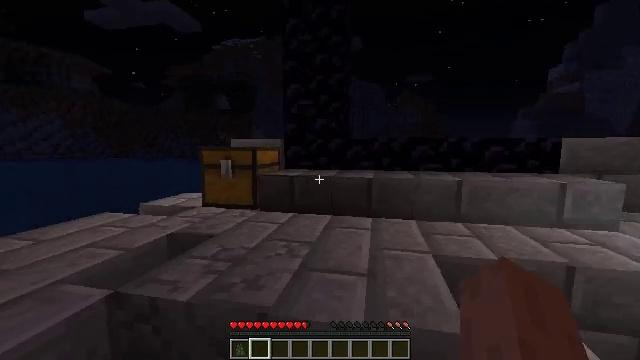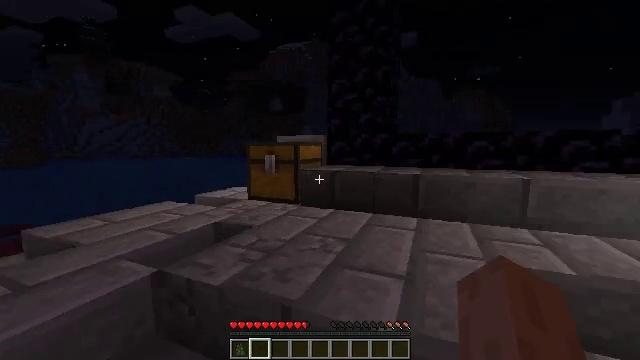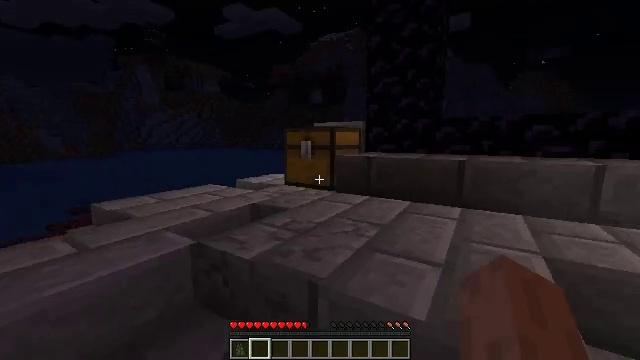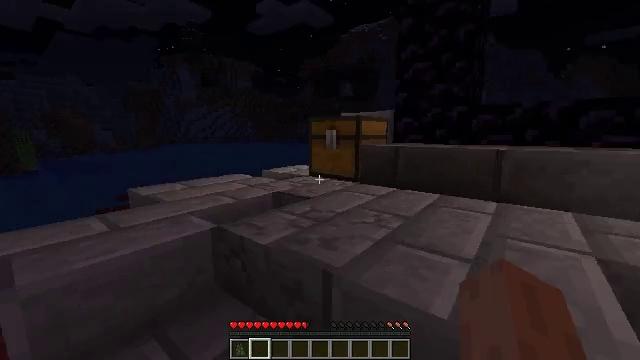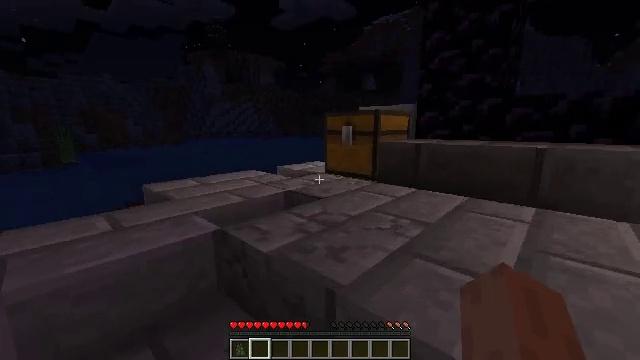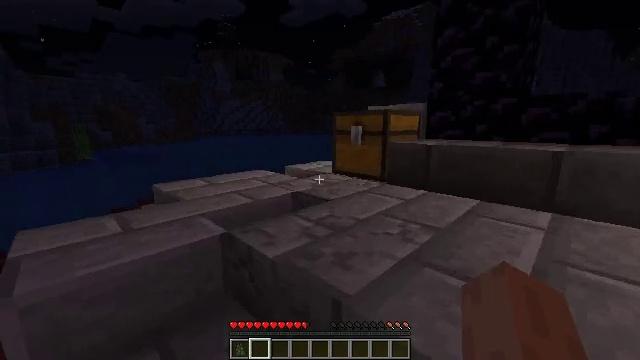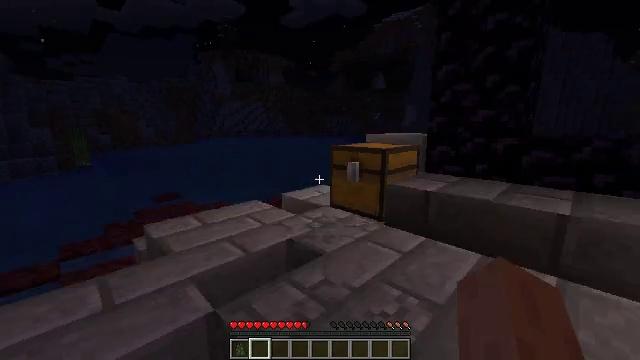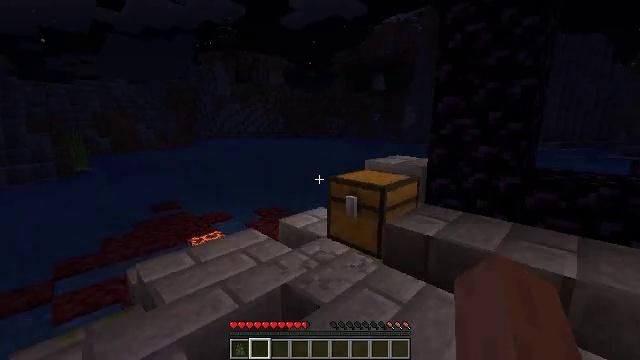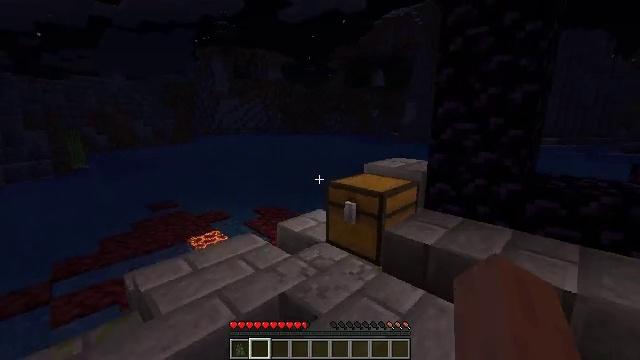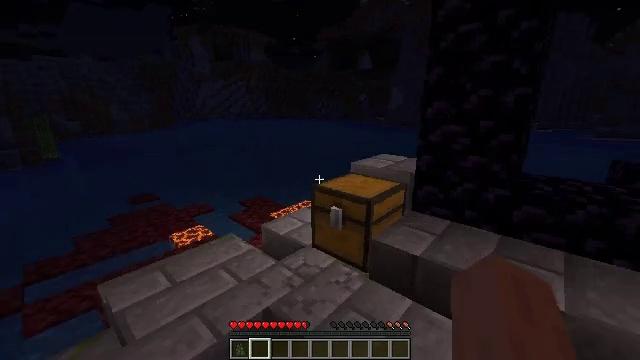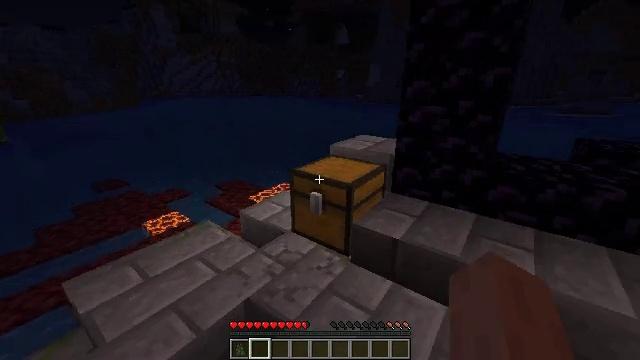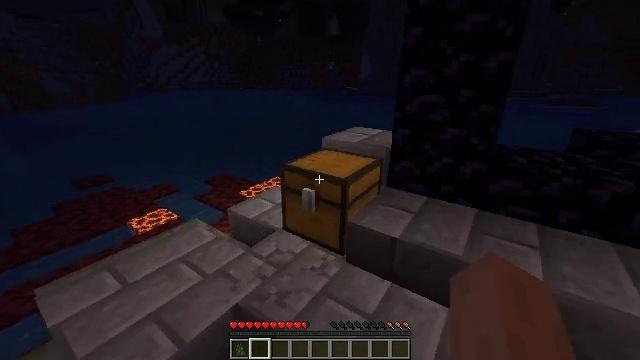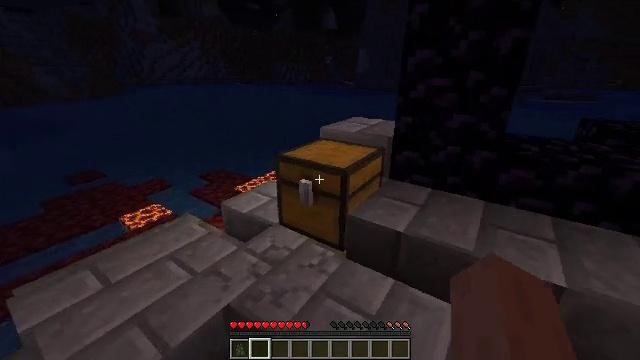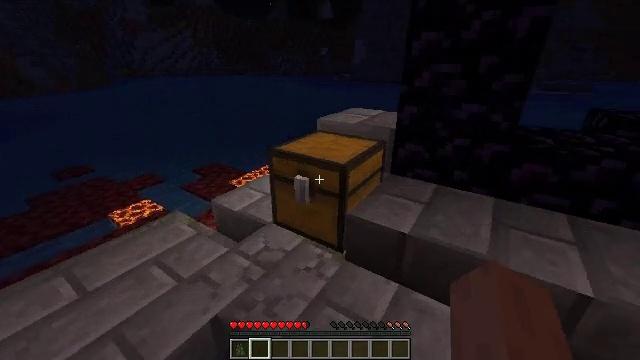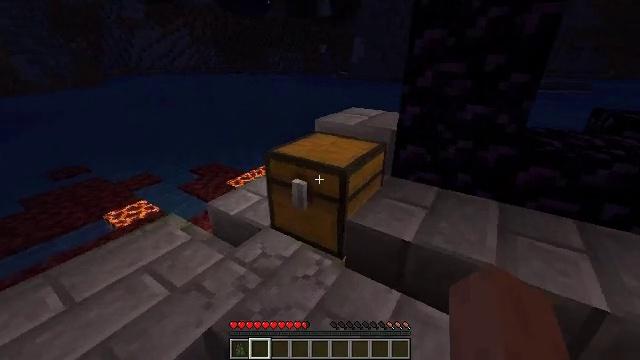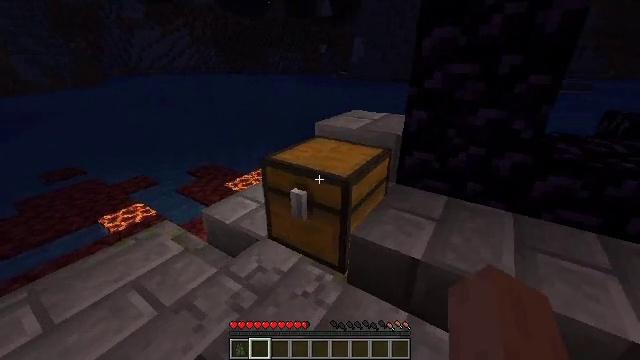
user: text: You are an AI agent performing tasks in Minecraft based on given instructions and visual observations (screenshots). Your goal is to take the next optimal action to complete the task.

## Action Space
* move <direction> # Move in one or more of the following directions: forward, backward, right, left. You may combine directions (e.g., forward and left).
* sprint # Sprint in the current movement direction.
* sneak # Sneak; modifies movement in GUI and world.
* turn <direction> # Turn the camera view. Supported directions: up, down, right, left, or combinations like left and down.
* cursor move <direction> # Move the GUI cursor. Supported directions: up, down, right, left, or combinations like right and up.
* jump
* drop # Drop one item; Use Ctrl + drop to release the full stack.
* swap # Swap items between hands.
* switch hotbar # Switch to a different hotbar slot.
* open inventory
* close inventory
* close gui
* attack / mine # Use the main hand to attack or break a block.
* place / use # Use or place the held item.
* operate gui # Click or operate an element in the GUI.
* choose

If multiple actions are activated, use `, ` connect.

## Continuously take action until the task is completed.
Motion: motion action
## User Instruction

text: Collect the sea lantern for its light.
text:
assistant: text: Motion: move forward, turn left
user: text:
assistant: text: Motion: move forward, turn left and down
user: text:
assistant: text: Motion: move forward, turn left and down
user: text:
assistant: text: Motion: move forward, turn left and down
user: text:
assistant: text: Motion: move forward, turn left, jump
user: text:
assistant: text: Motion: move forward, jump
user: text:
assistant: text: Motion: move forward, jump
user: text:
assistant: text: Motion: move forward, jump
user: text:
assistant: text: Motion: move forward, turn right and down
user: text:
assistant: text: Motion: move forward, turn right and down
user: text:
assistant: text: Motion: move forward, turn right and down
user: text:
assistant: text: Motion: move forward
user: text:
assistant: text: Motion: move forward, turn down
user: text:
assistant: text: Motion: no_op
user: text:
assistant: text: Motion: use / place
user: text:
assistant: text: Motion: use / place
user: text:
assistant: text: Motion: use / place
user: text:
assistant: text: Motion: no_op
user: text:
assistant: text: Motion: no_op
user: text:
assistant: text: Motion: open gui
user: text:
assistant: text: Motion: no_op
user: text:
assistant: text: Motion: no_op
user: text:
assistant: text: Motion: no_op
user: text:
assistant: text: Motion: no_op
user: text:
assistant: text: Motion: no_op
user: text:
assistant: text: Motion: no_op
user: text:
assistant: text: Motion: no_op
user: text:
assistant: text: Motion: no_op
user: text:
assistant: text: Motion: no_op
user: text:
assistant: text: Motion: no_op